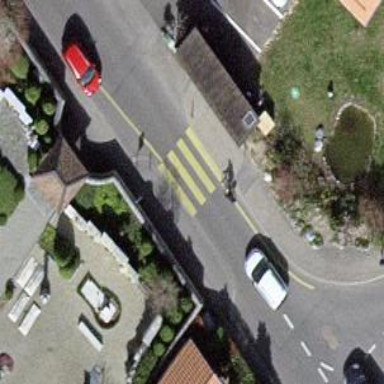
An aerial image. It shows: Marked road crossing.